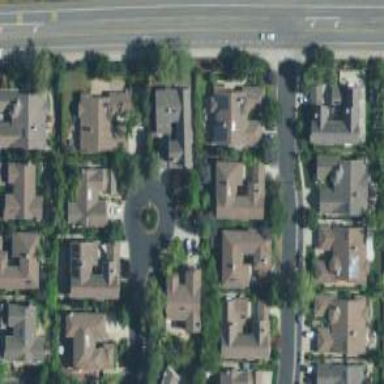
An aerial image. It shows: Driveway.